Current action and preconditions to check: path_clear

Your task: For each precondition in the list above, predict whether it will hold at this action.

Consider the current scene as observed from the mobile robot's camera, and analyze the predicted future states of all dynamic agents (e.g., people, animals, vehicles, or any moving entities) within the NEXT SECOND.

IMPORTANT: Only answer "very likely" if you are absolutely certain—based on strong, clear evidence—that a dynamic agent will violate the precondition in the predicted future state. Do NOT answer "very likely" for unlikely, ambiguous, or low-probability risks.

Ask yourself for each precondition: Is there a high probability, with clear and convincing evidence, that the predicted future states of any dynamic agent will interfere with the predicted future state of the currently executing action within the NEXT SECOND, causing that precondition to fail?

Assess the risk level based on these predictions. Use "likely" or "very likely" if motions create a clear risk of interference.

Use "neutral" or "improbable" if agents are nearby but their predicted paths are clearly diverging or non-conflicting.

Failure Risk Categories: "very improbable", "improbable", "neutral", "likely", "very likely"

Answer Format: Output ONLY the probability_of_failure value from these categories: "very improbable", "improbable", "neutral", "likely", "very likely"

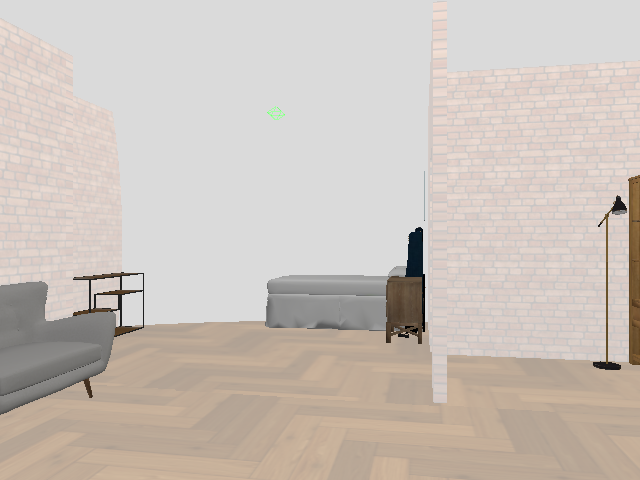

Answer: very improbable